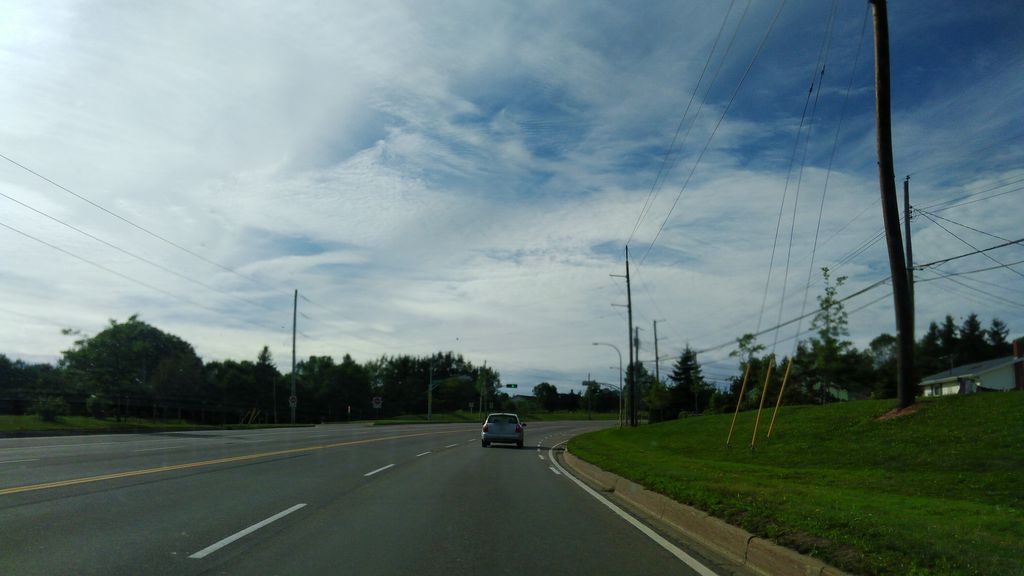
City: charlottetown